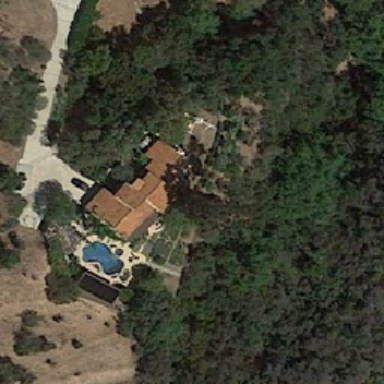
A house of brown roof was built at the edge of the forest .